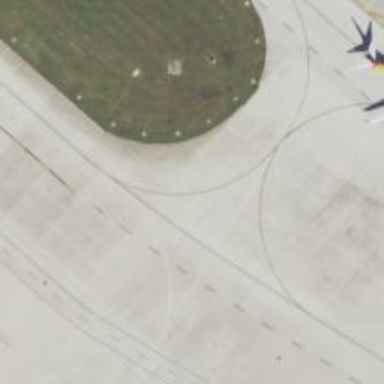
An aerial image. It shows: Image of taxiway at airport.